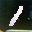
Label: 1